Interaction volume radius: 10 \u00c5
Interaction volume height: 15 \u00c5
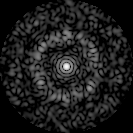
Disorder parameter: 0.7798